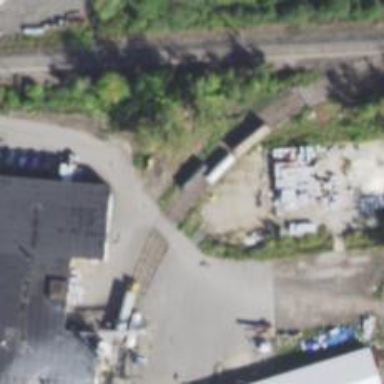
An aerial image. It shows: Rail spur service.